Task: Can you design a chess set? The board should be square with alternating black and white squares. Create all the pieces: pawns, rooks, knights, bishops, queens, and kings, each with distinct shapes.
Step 1923:
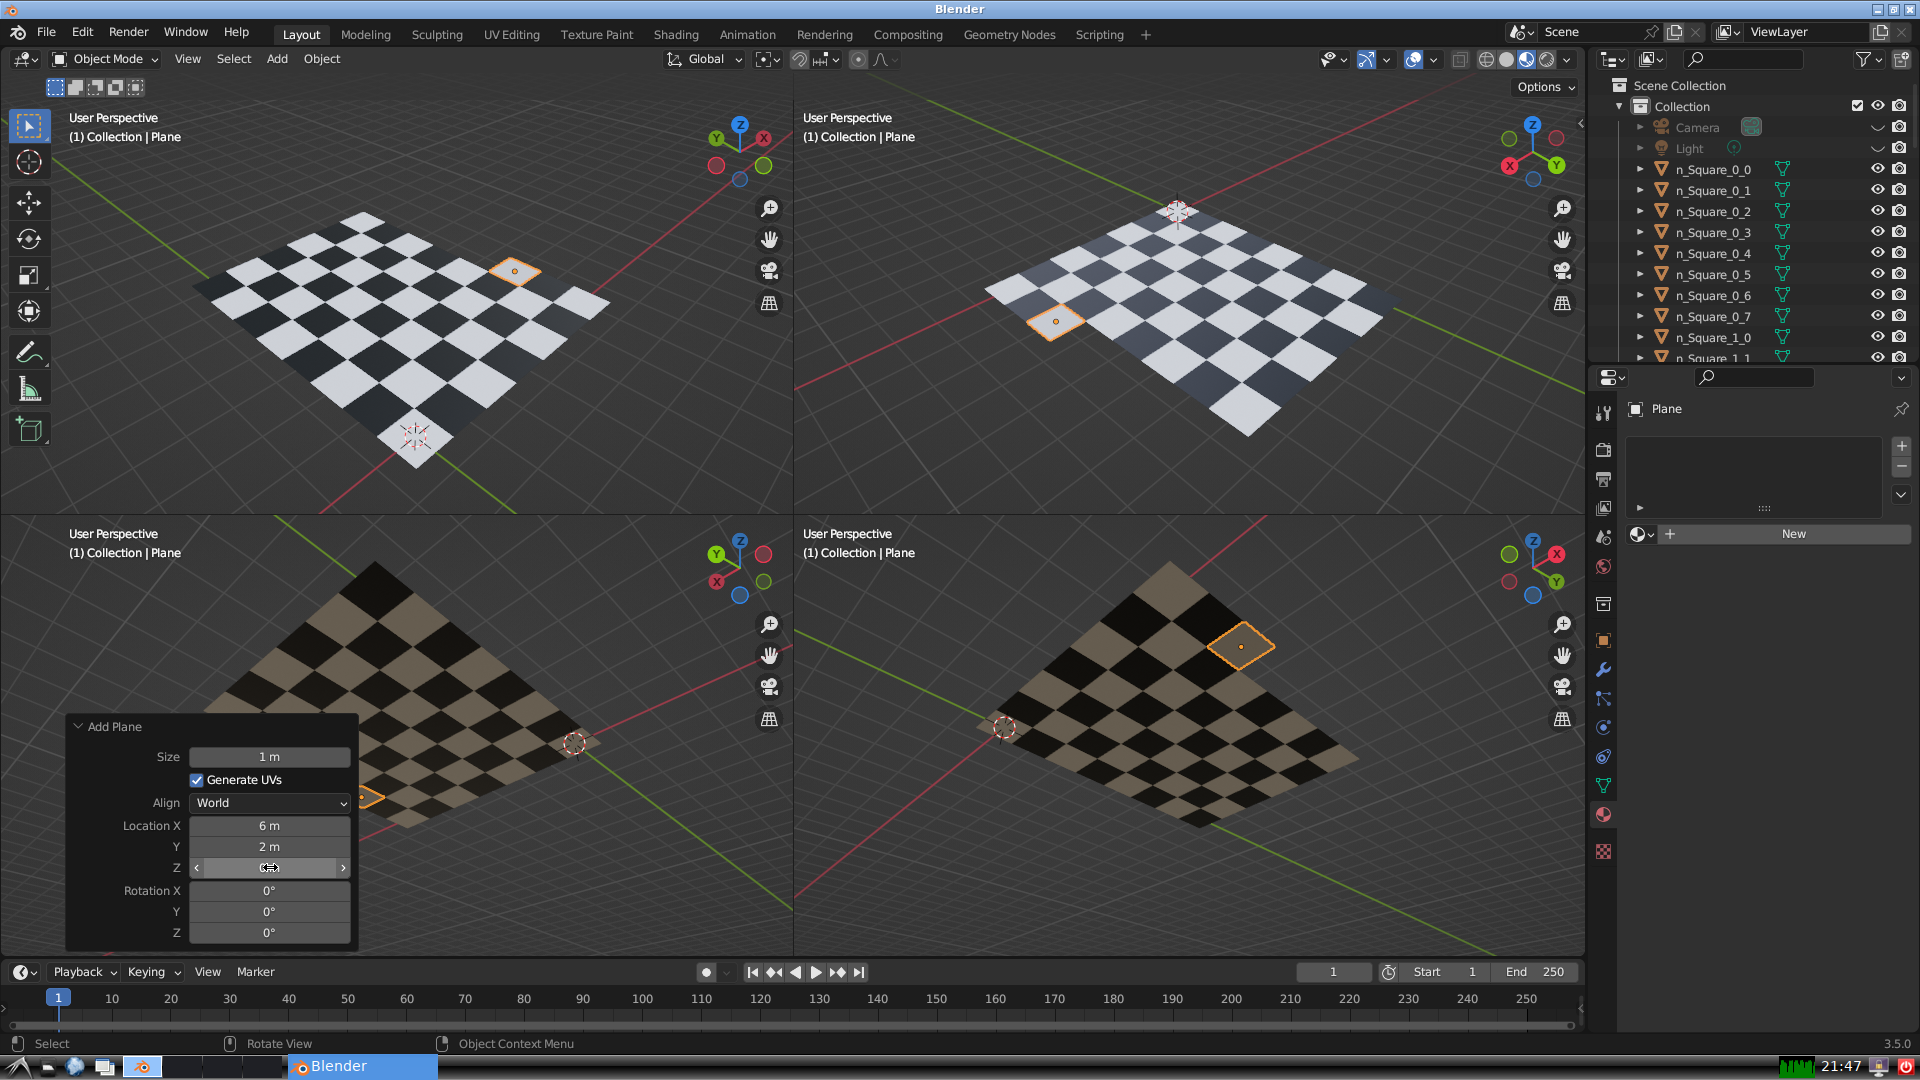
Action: click: no